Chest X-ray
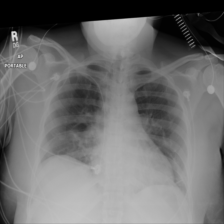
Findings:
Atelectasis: positive
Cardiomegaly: negative
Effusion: negative
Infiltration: positive
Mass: negative
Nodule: negative
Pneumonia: negative
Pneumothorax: negative
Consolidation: negative
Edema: negative
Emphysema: negative
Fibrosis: negative
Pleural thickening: negative
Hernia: negative